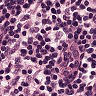
Metastatic tissue present: no